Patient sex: F
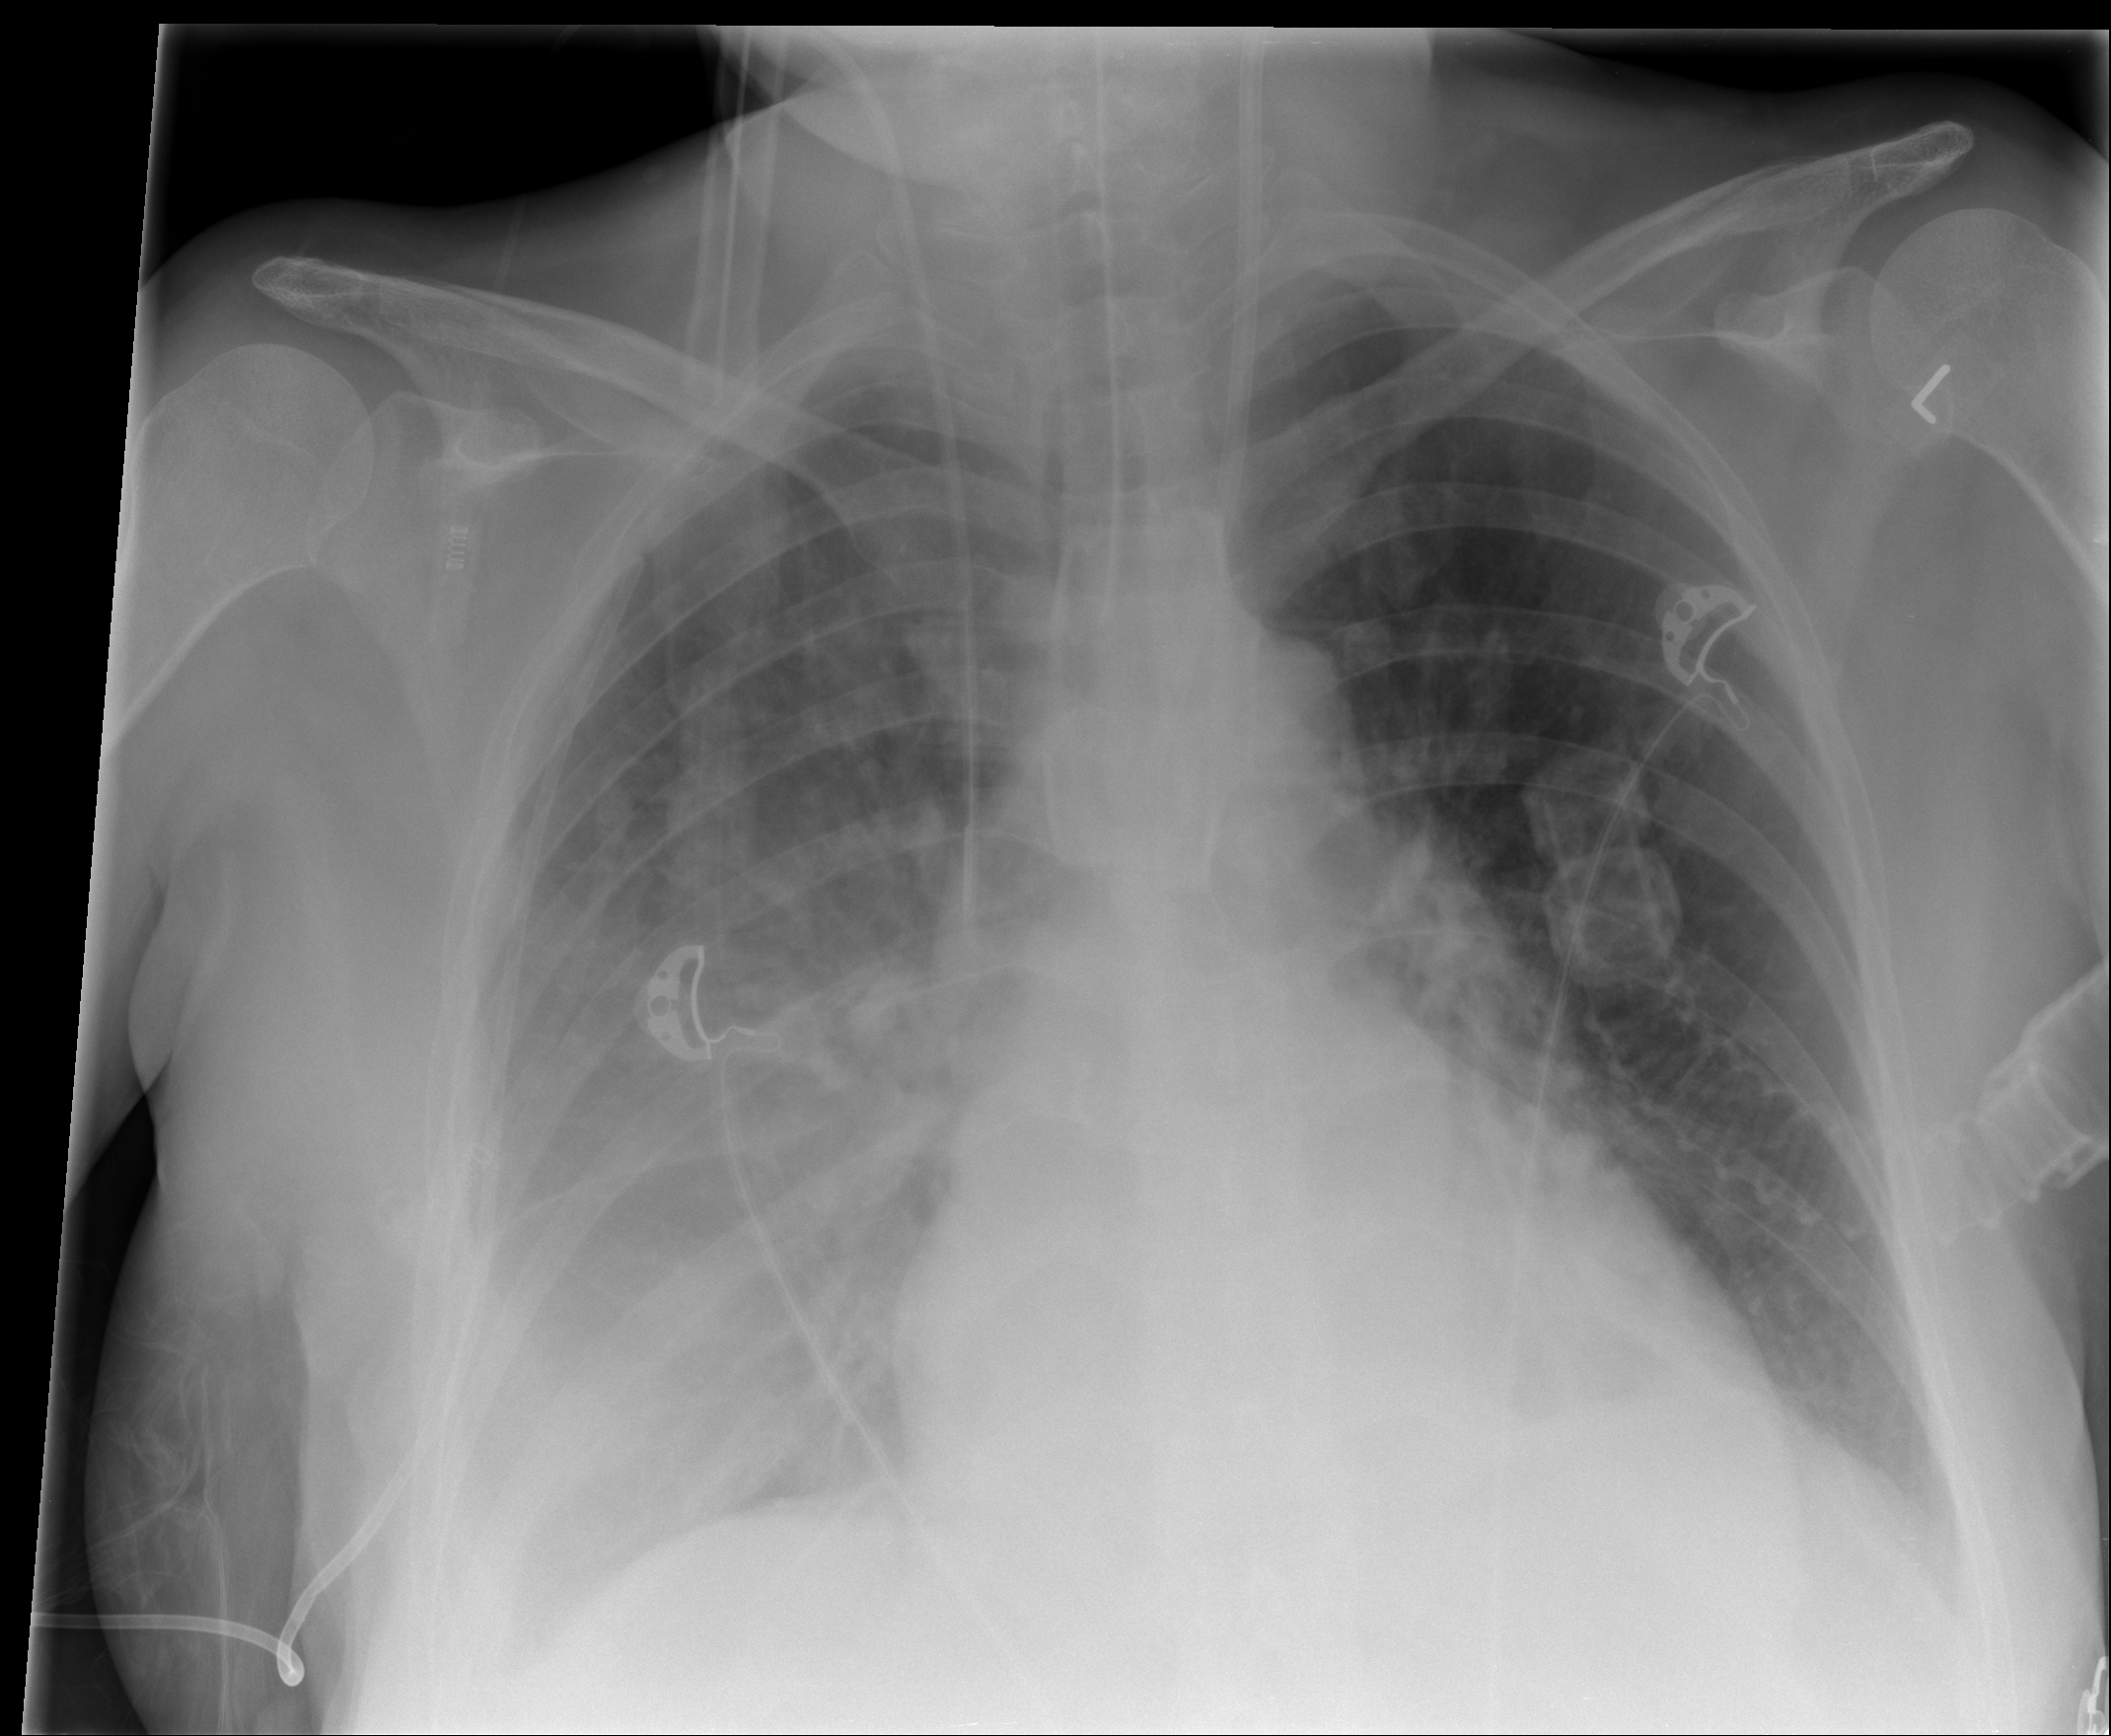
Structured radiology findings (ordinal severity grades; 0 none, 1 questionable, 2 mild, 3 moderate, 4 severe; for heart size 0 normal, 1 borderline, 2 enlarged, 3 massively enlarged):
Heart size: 0
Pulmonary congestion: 2
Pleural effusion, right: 3
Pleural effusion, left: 0
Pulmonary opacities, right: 2
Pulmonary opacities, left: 0
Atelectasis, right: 3
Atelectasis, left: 2